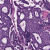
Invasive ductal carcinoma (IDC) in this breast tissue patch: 1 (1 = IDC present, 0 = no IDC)